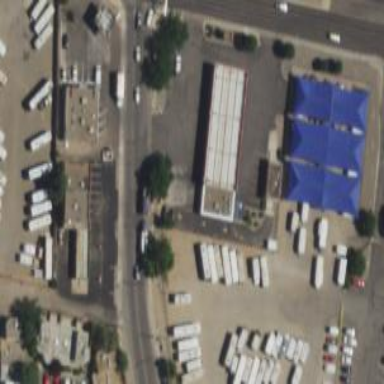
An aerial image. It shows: Convenience shop.